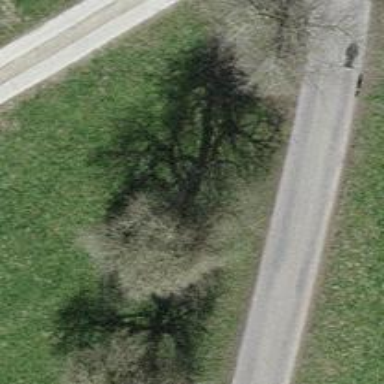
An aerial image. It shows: Single tag "natural: tree."